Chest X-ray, PA view. Patient: 50 years old, sex M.
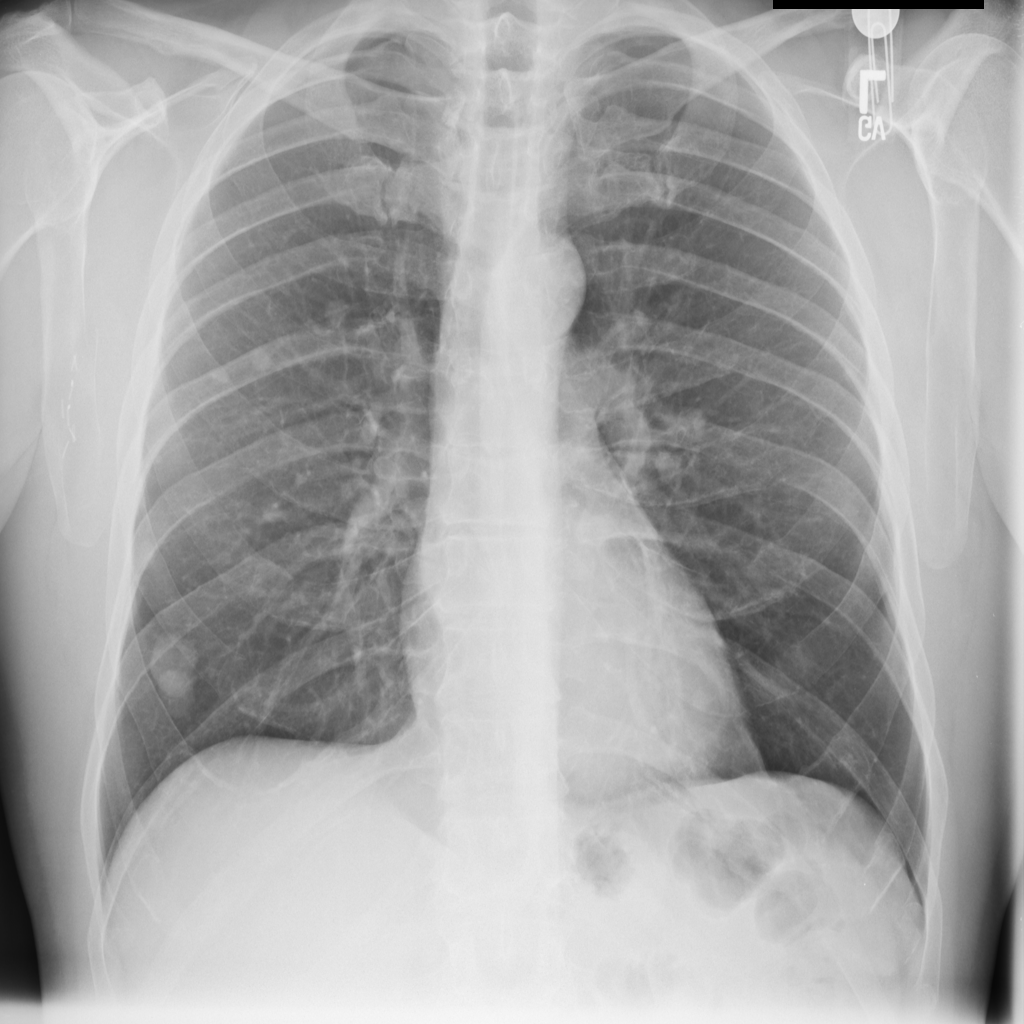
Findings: No Finding